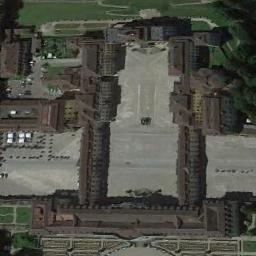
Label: palace